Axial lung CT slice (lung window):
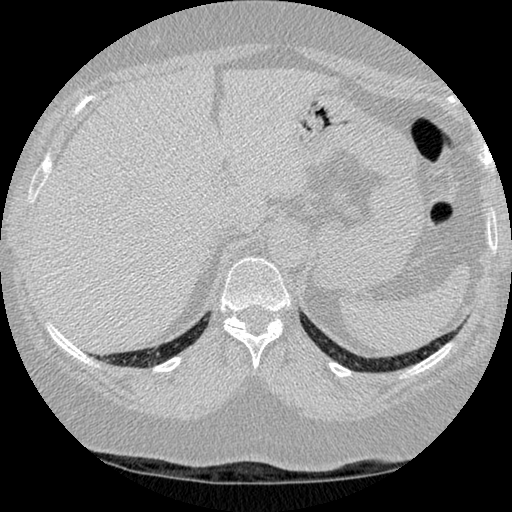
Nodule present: no